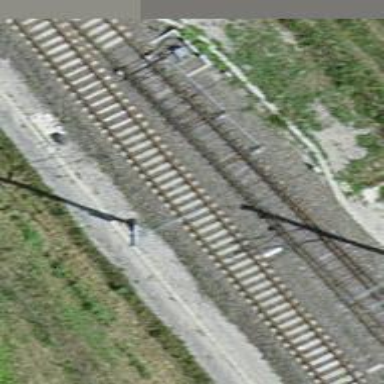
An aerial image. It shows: Catenary mast for power lines.